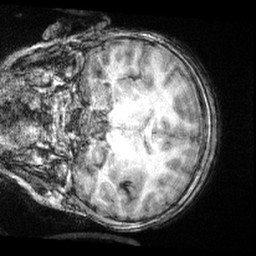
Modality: T1w
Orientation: coronal
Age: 8
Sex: female
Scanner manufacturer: siemens
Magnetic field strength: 3 T
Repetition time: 2.4 s
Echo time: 0.00374 s